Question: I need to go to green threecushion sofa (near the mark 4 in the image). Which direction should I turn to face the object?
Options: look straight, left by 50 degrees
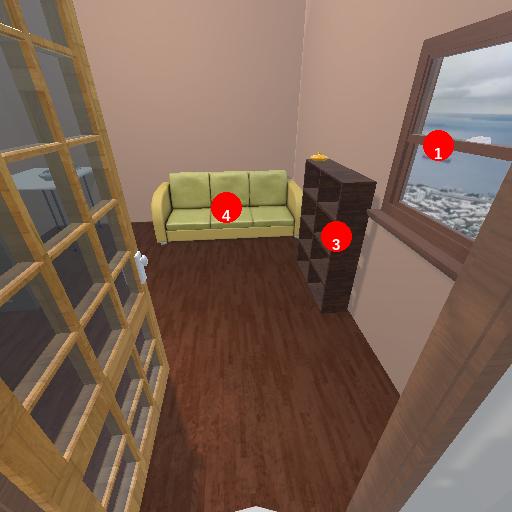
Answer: look straight